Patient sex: M
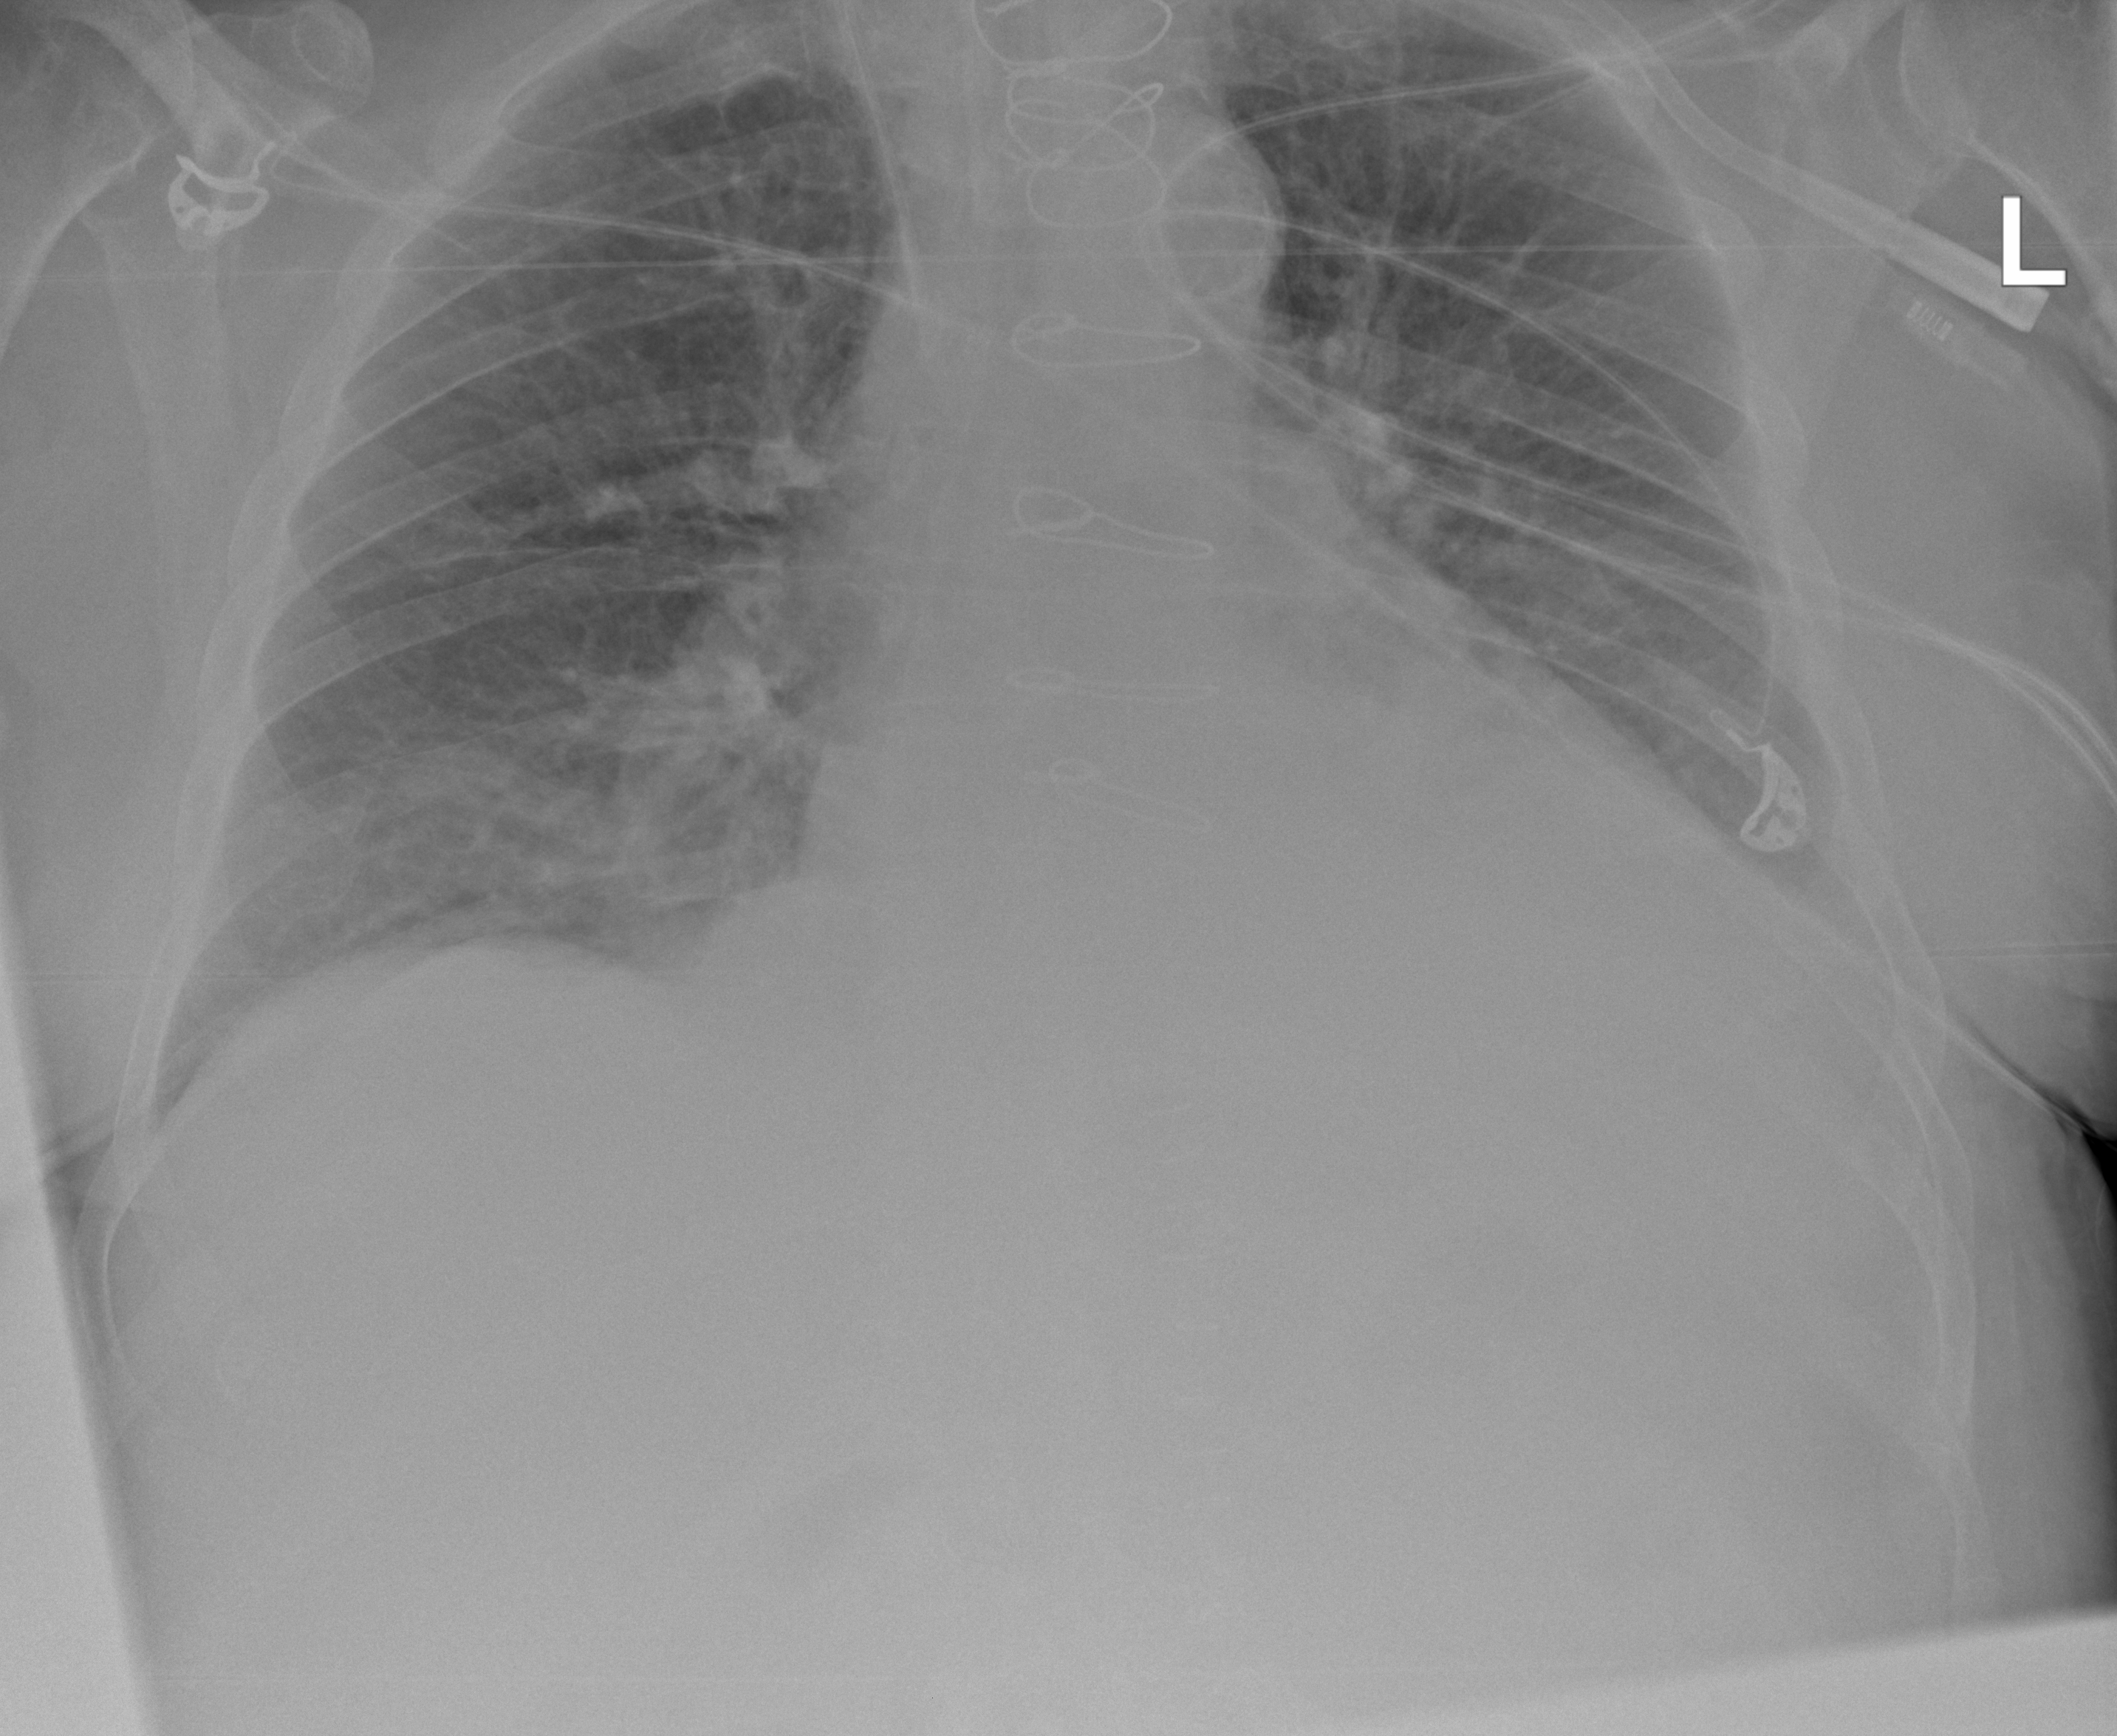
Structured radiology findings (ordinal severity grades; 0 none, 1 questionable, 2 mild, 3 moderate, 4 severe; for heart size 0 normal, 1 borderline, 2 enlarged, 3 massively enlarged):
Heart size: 0
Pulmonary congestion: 0
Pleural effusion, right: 0
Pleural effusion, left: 2
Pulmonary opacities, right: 2
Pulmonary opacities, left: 1
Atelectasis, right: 2
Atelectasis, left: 2